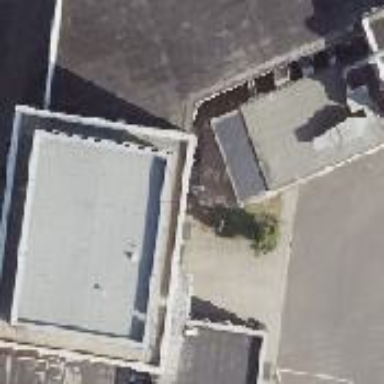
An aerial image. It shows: Building with flat black roof.